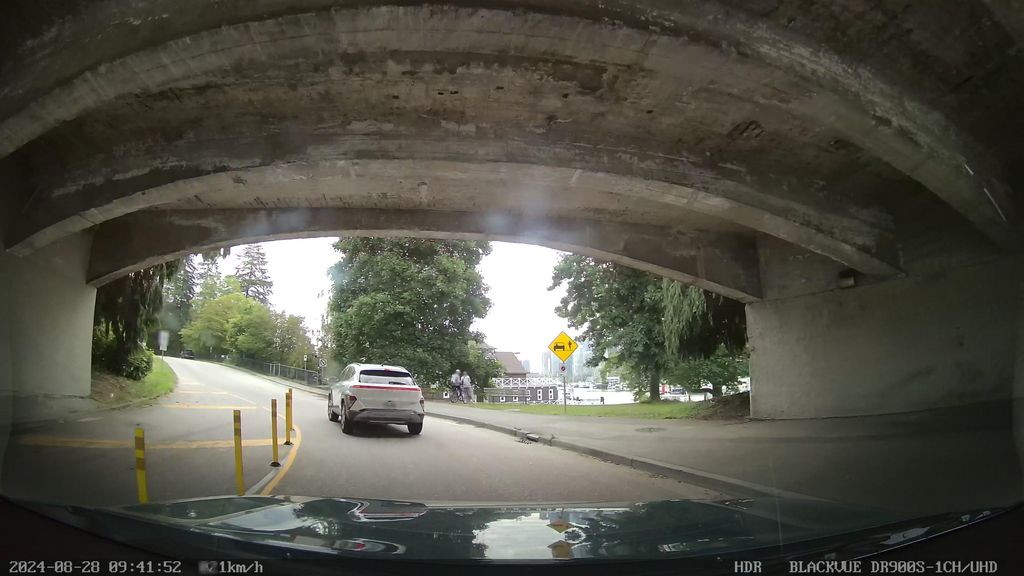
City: vancouver